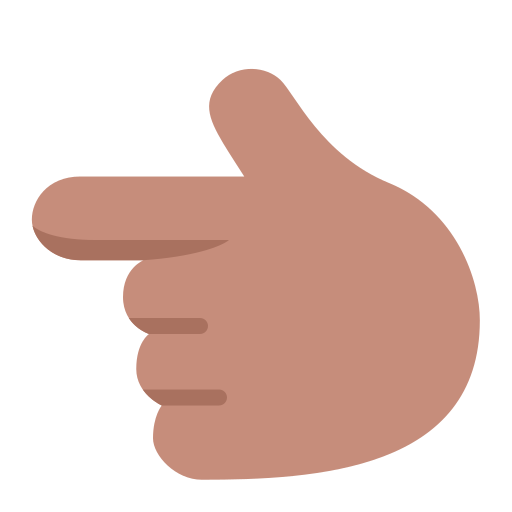
backhand index pointing left flat